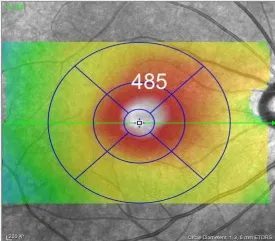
Fundus examination of both eyes at the initial consultation. Scans showed the cystoid edema with a foveal thickness of 485 microm on the right and 596 microm on the left.
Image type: radiology (spect)